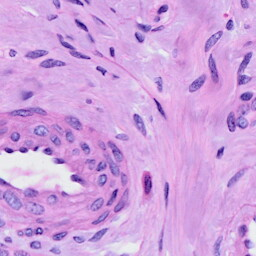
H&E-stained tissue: Cervix